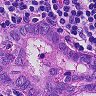
Metastatic tissue present: yes